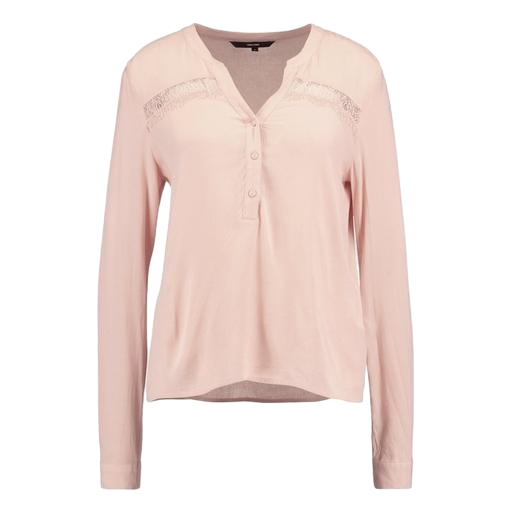
pink lace-detail shirt, pink lace-accented top, pink long sleeved shirt, white background